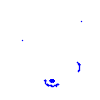
Particle: electron